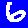
Digit: 6